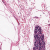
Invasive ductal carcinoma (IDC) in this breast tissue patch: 0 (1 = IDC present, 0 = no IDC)